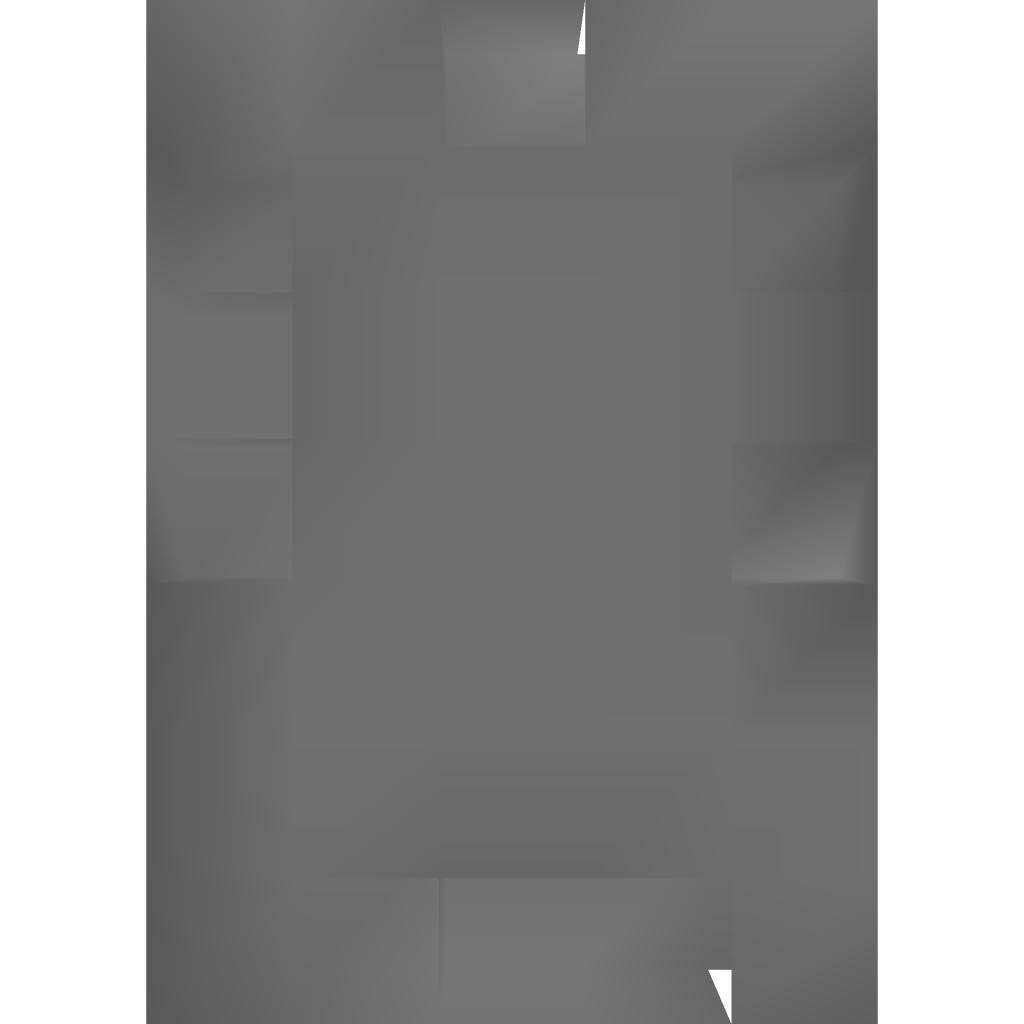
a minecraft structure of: Lavawalk 1 bad low quality